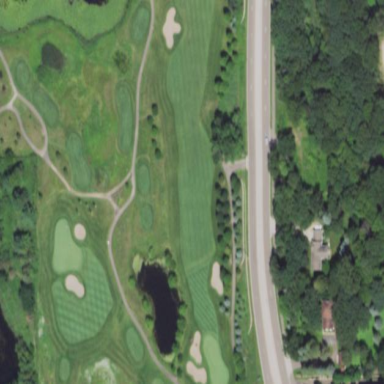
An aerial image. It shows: Rough grassy area used for golf.